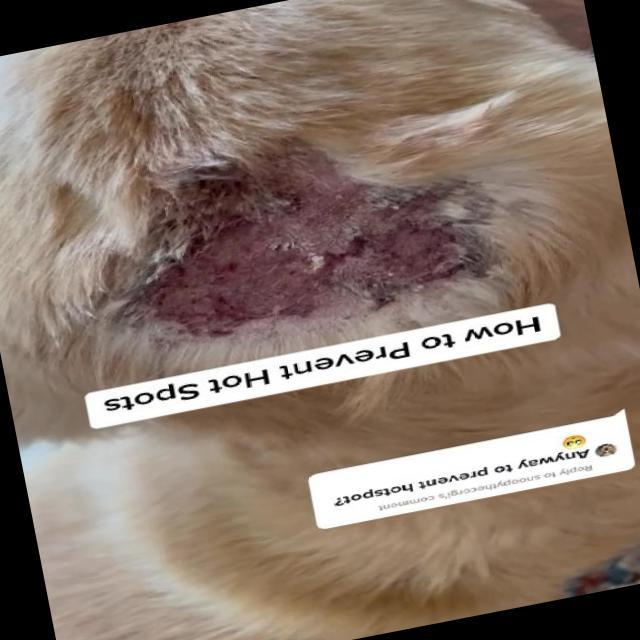
Canine dermatitis — inflammation of the skin presenting with erythema, pruritus, papules, and excoriation. May be allergic, contact, or atopic in origin.